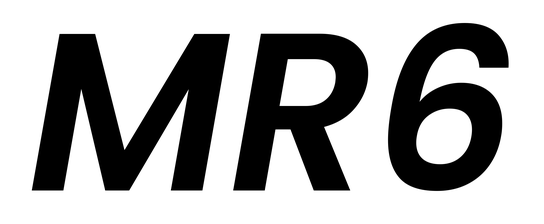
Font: Poppins-SemiBoldItalic